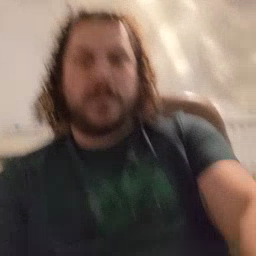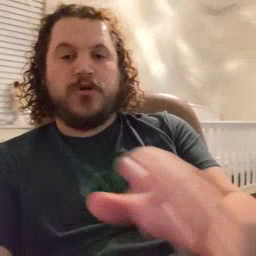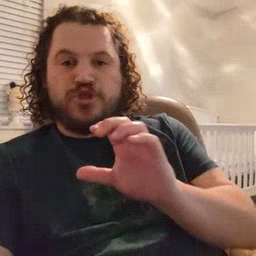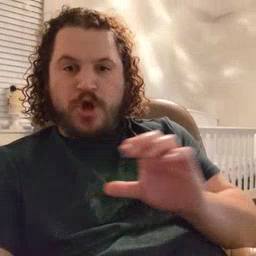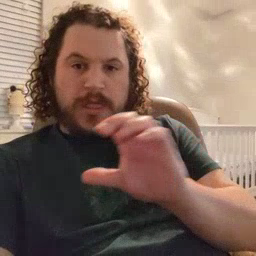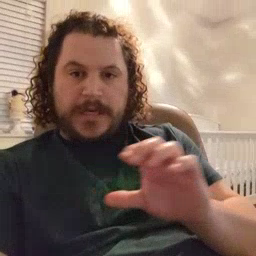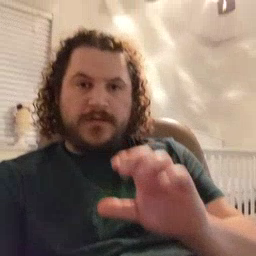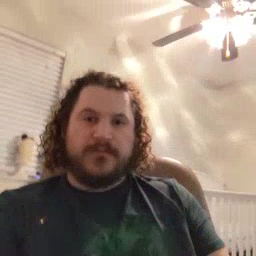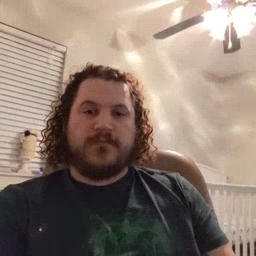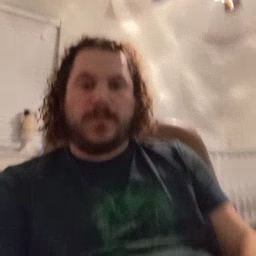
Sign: chocolate